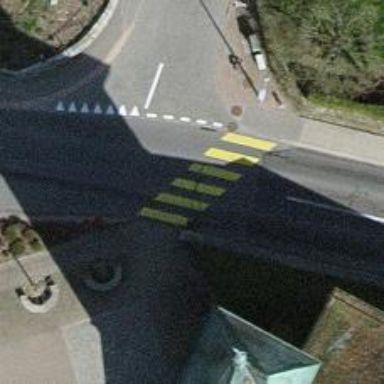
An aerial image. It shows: Marked road crossing.